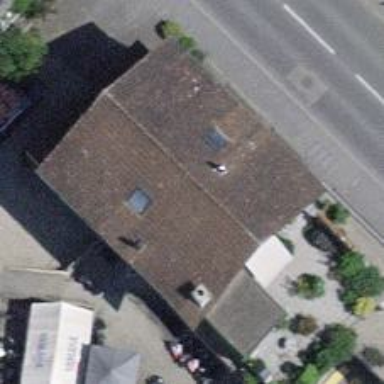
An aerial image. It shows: Motorcycle shop.